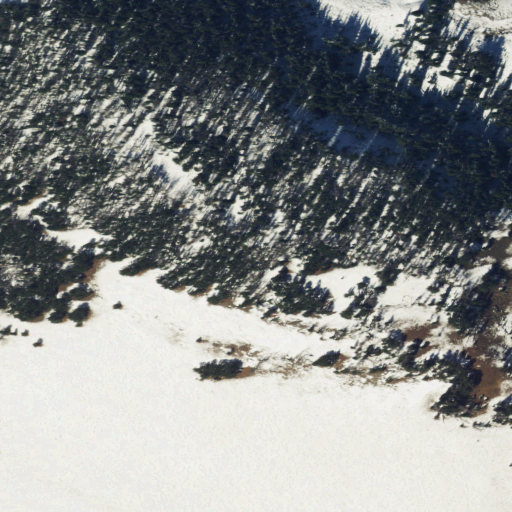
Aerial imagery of mountain in Montana named Flattop Mountain containing evergreen forest, grassland, and shrub